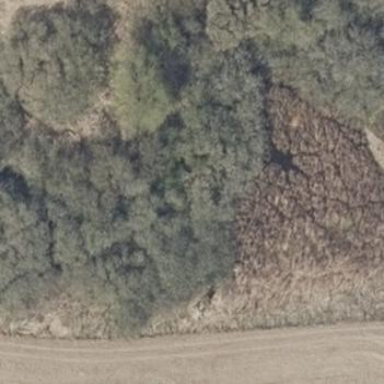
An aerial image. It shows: Patch of scrub vegetation.